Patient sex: M
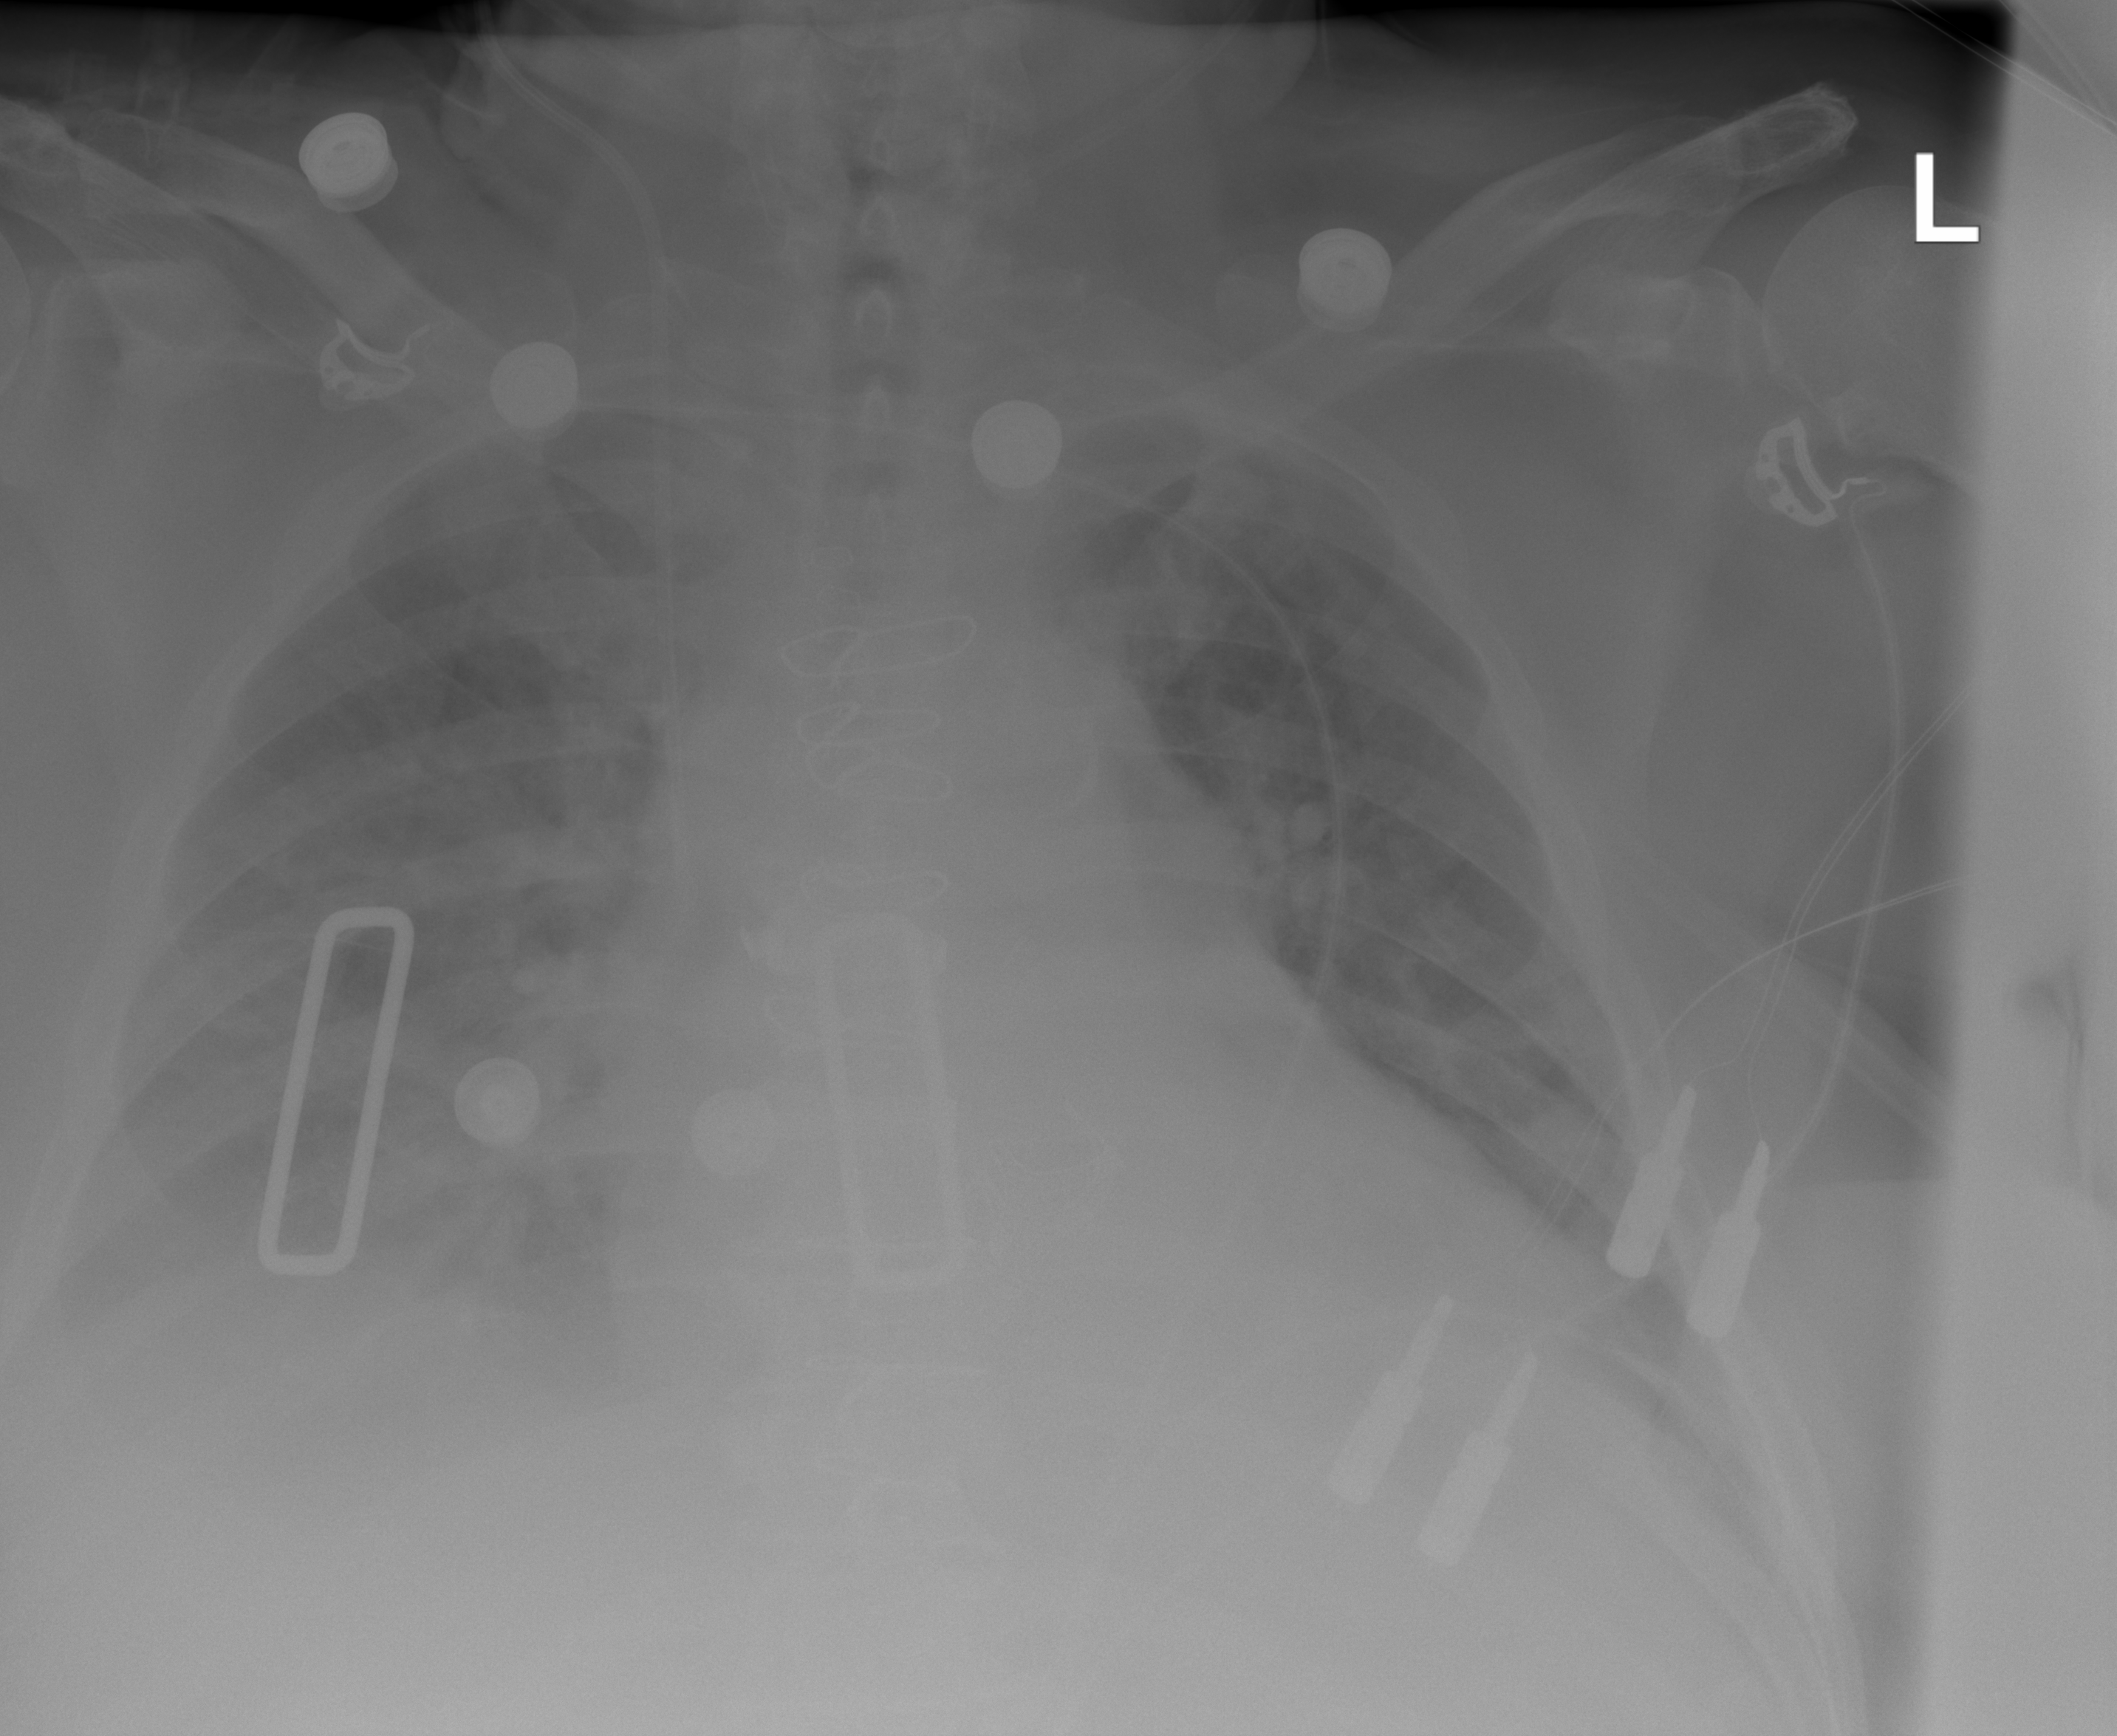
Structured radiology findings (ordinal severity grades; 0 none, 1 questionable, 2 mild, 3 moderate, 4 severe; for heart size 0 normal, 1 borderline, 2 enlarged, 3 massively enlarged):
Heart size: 2
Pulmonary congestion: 2
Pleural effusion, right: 3
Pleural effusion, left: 3
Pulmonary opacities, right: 2
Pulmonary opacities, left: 2
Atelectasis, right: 3
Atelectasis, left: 3